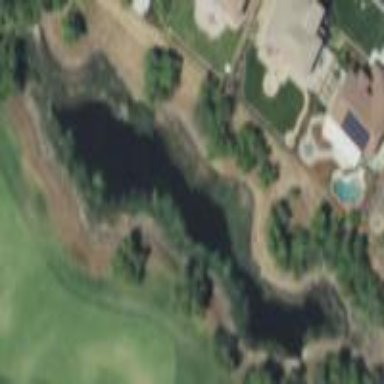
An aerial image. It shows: Scenic view of water hazard on golf course. The natural water feature adds beauty to the landscape.